Field crop: maize
Growth stage: 2
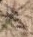
Species: salsola